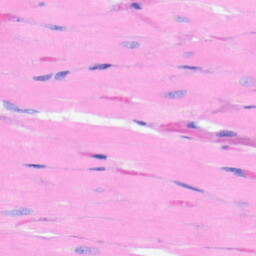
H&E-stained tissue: Heart